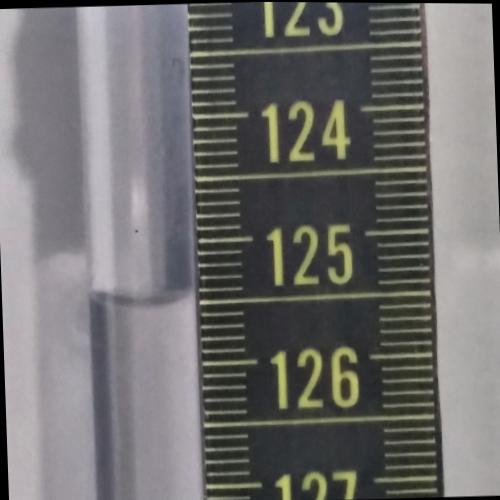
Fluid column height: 125.5 cm